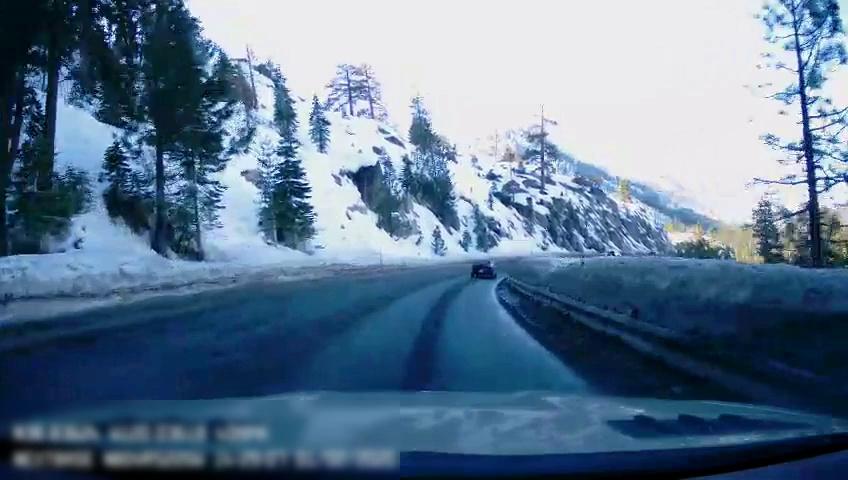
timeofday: Day
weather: Sunny
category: Drivable Space
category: Vehicles | Car
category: Lanes | Opposite Lane
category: Lanes | Current Lane